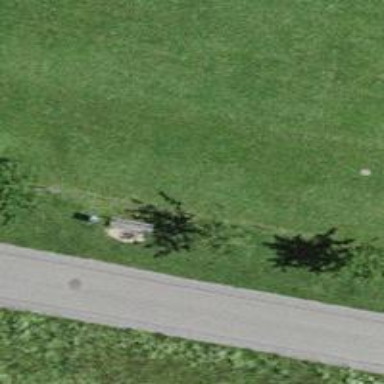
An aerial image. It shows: Bench for seating.